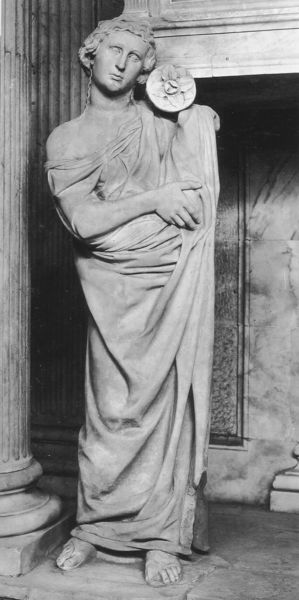
Titel: Grabmal für Kardinal Rinaldo Brancacci
Künstler: Donatello
Standort: Neapel, S. Angelo a Nilo (EU - I - Kampanien)
Schlagwörter: hand, kopf, mann, schatten, umhang, weiß, blume, frau, grau, marmor, mund, nase, stirn, säule, wand, arm, falten, gesicht, stein, boden, figur, gewand, haare, mantel, locken, schulter, rund, skulptur, statue, füße, sandalen, faltenwurf, barfuss, sandale, medallion, sandstein, ionisch, toga, kanneluren, tempel, verhüllt, kannelüren, sarkophag, tragend, bilhauerei, omann, os